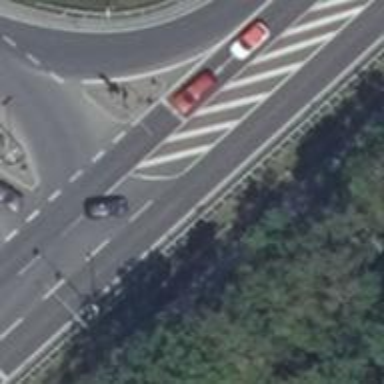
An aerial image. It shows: Road with traffic signals.